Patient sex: F
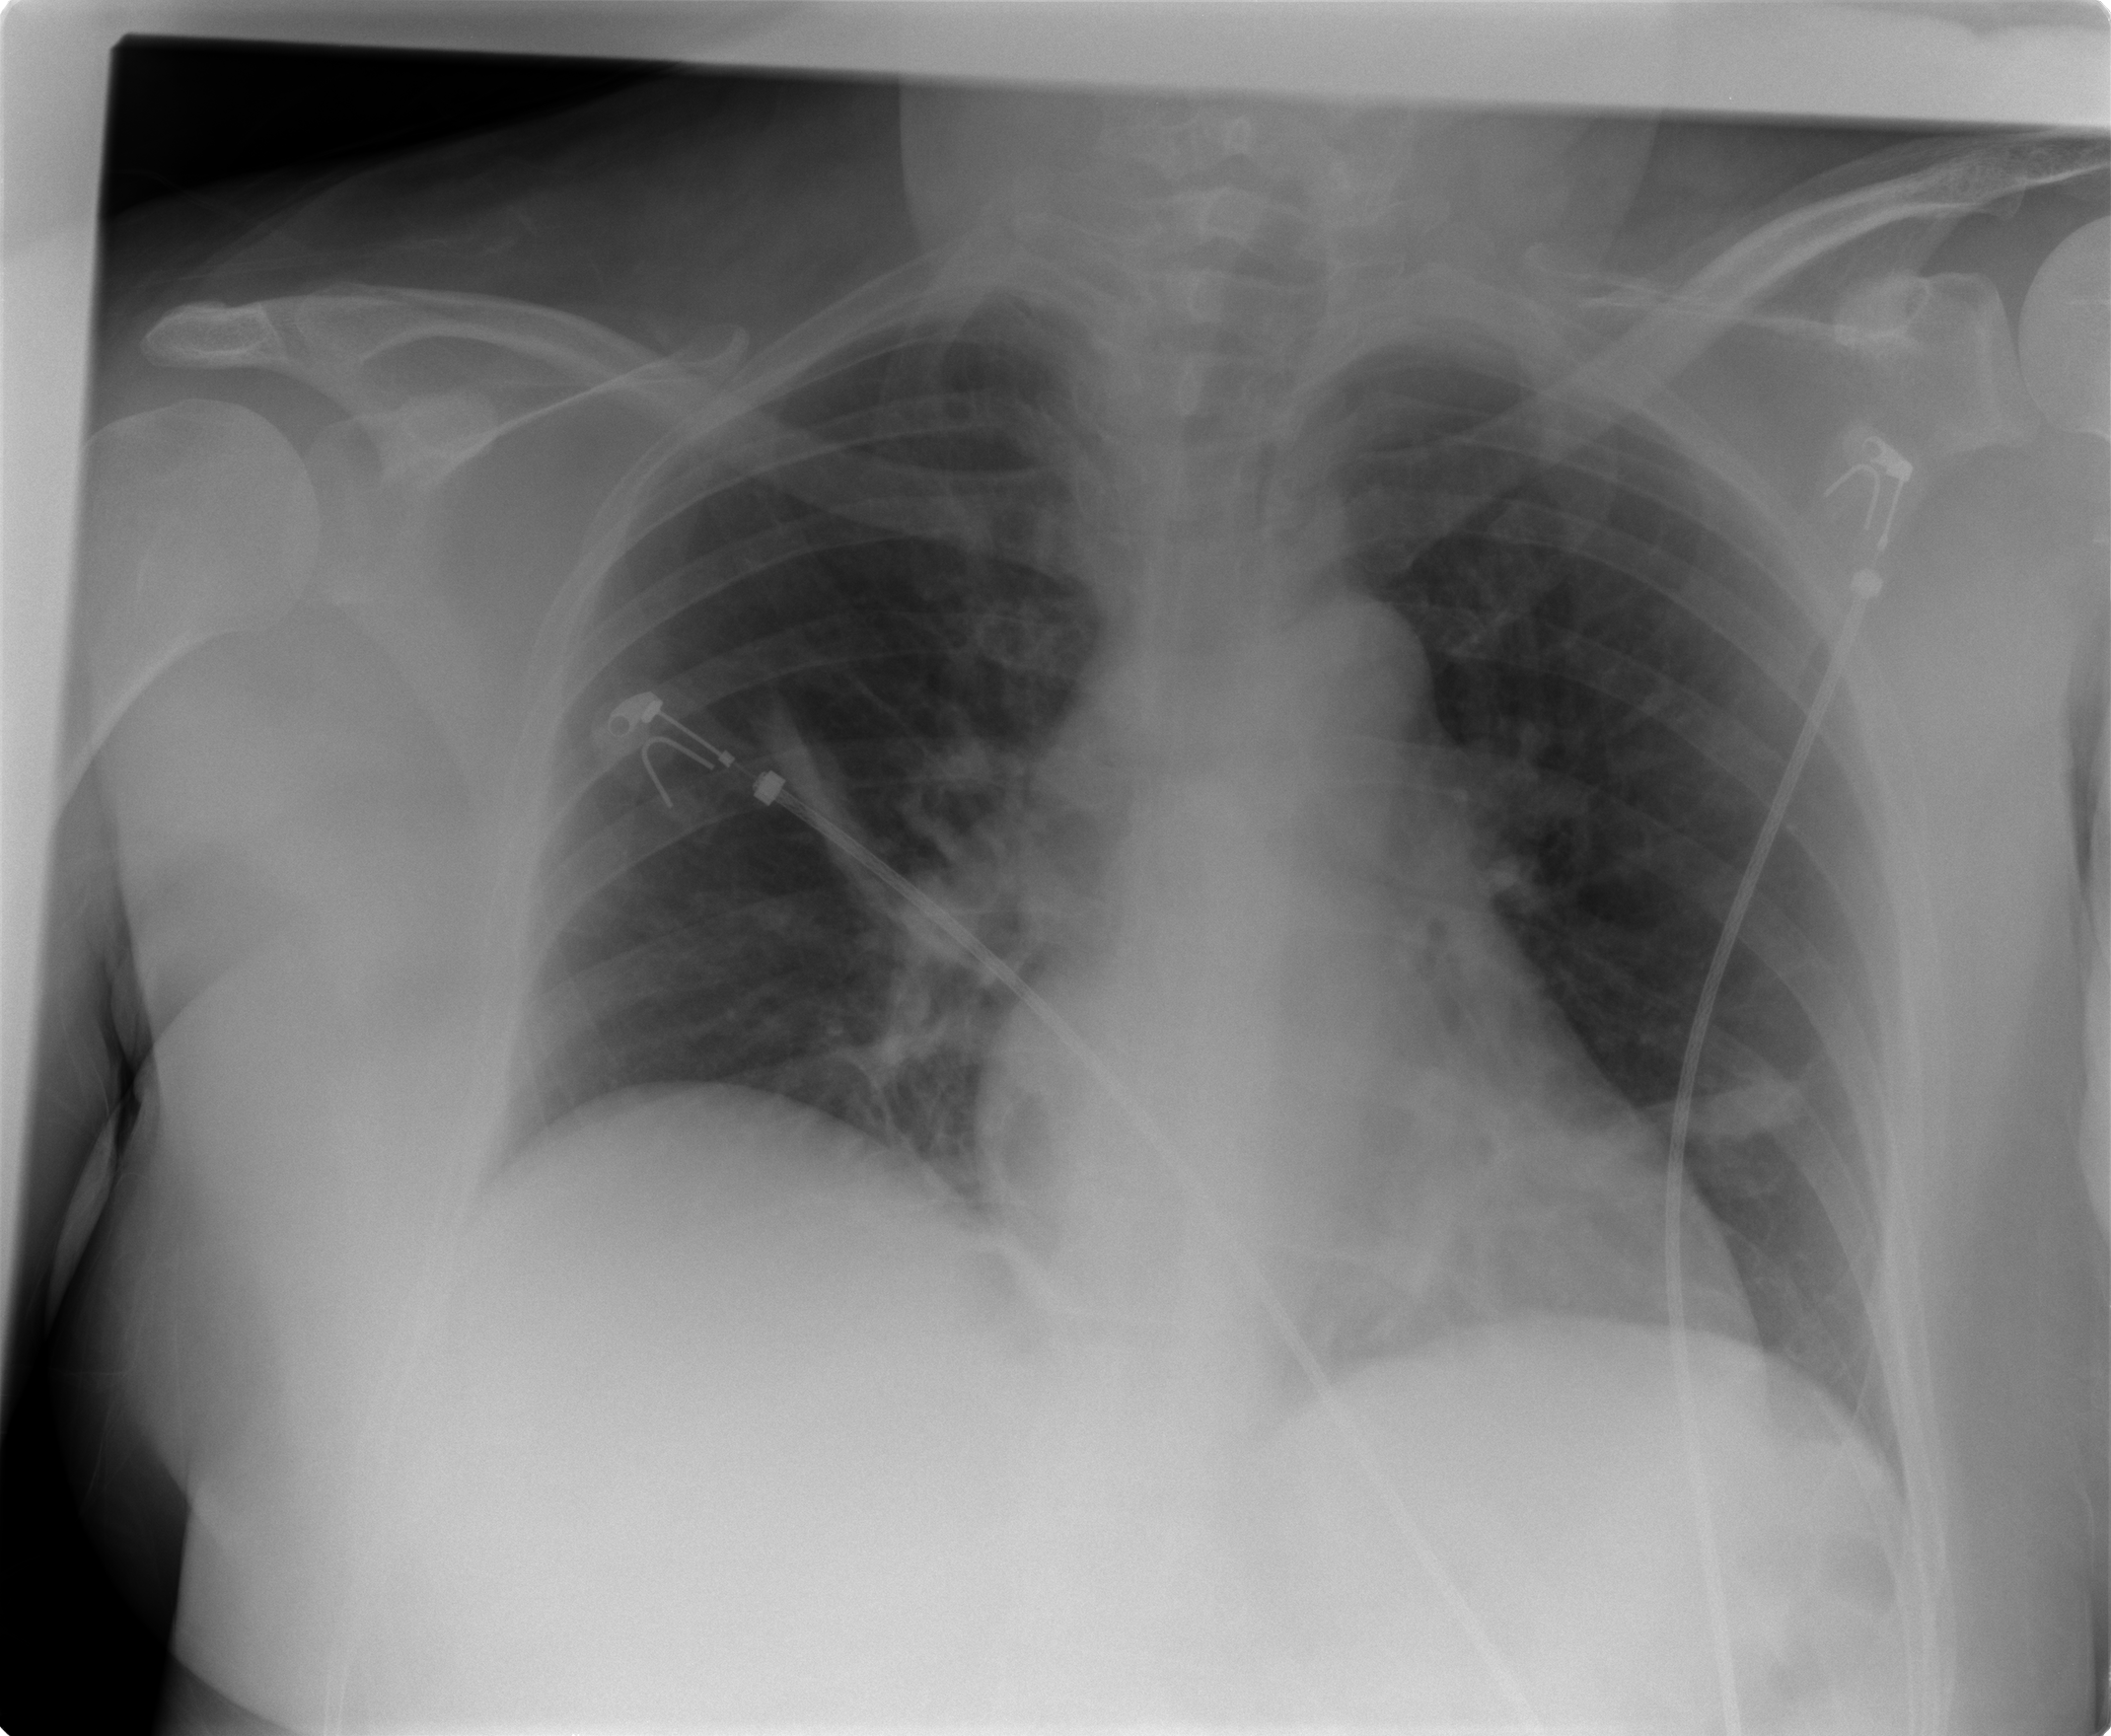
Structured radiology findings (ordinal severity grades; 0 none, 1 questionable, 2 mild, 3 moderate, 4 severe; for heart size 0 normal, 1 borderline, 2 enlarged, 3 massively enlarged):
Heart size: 0
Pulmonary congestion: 0
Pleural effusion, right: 0
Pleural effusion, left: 0
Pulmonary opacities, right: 0
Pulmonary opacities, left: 0
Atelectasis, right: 2
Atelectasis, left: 2